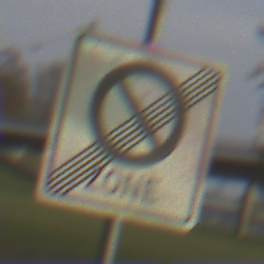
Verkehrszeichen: EndeEingeschraenktesHalteverbotZone
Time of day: SunriseSunset
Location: Outdoor (Suburban)
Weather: PartlyCloudy
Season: NotSpecified
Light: Natural